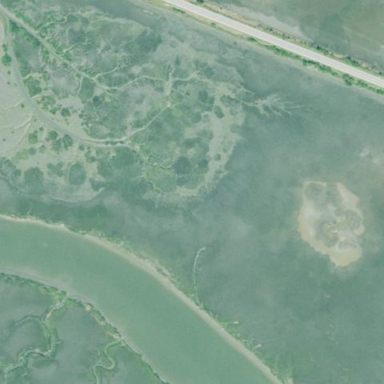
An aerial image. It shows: Wetland area with tidal influence.